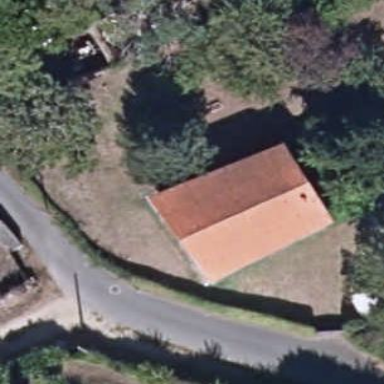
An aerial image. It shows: Simple and straightforward house.